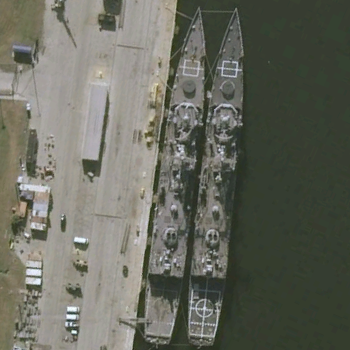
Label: cruiser